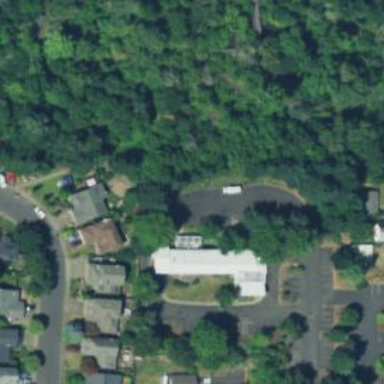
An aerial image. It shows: Community center.